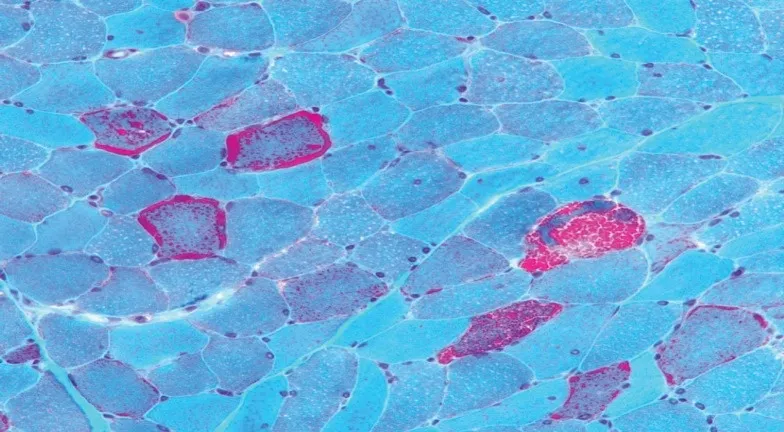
Gomori trichrome preparation showing scattered 'ragged red' fibres.
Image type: pathology (methenamine_silver)